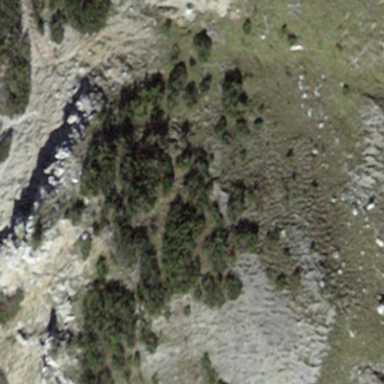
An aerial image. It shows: Landscape dominated by bare rock.